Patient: sex F, age 70
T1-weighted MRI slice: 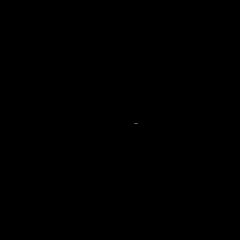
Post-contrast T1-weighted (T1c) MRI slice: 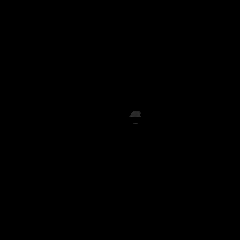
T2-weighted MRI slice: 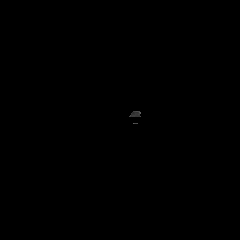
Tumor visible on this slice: no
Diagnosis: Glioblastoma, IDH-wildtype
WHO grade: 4